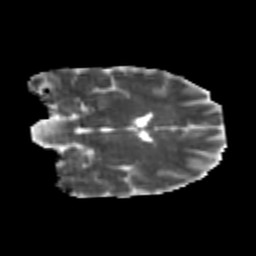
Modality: MD
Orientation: coronal
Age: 24
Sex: male
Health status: healthy
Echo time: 0.074 s